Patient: sex M, age 74
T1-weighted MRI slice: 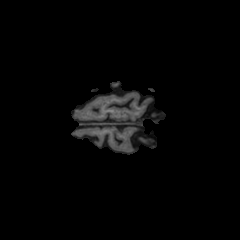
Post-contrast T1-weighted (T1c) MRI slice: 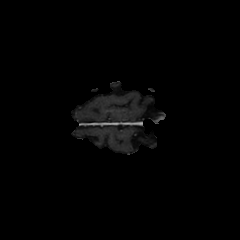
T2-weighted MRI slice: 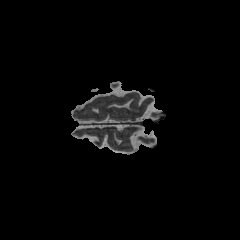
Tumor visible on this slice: no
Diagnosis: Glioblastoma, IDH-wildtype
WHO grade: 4